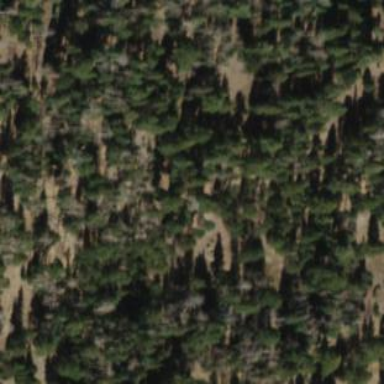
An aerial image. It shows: Woodland with evergreen needle-leaved trees.